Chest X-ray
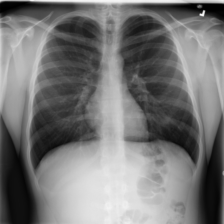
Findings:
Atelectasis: negative
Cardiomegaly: negative
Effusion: negative
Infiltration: positive
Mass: negative
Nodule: negative
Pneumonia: negative
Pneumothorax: negative
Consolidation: negative
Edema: negative
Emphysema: negative
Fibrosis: negative
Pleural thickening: negative
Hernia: negative